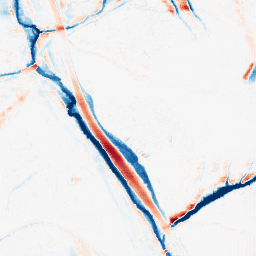
Category: morphological
Decomposition family: morphological_ellipse
Decomposition parameters: operation: average
width: 10
height: 20
Upsampling method: fft_zeropad
Upsampling parameters: scale: 8
Upsampling scale: 8